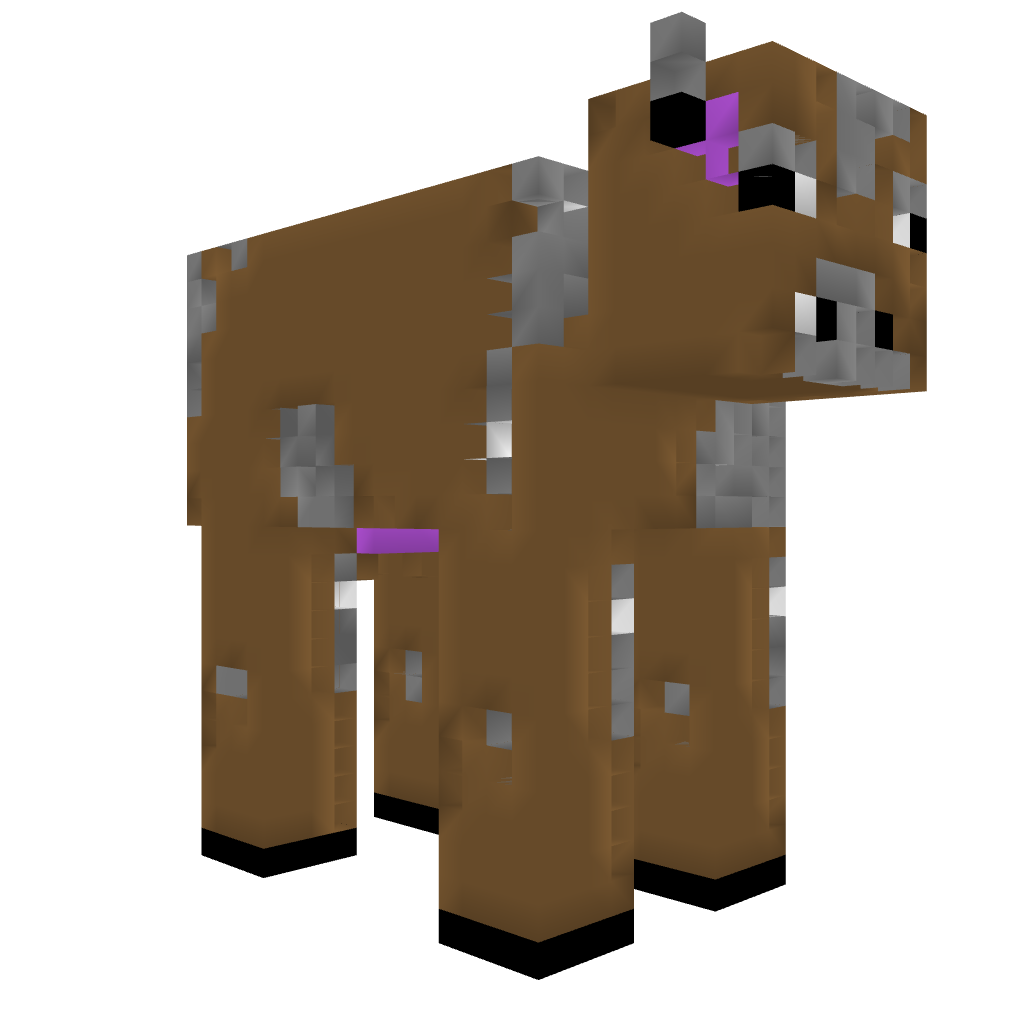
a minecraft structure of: It's a Cow. high quality